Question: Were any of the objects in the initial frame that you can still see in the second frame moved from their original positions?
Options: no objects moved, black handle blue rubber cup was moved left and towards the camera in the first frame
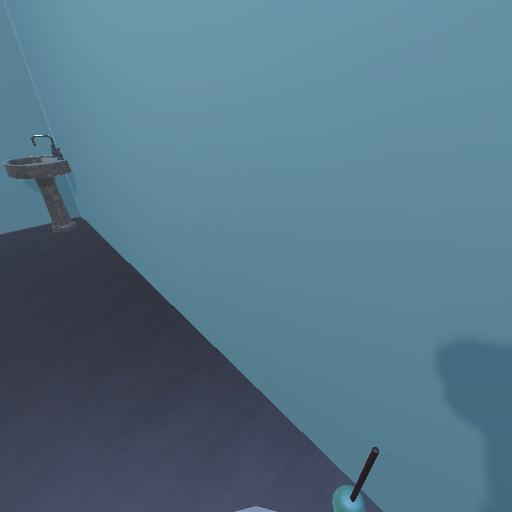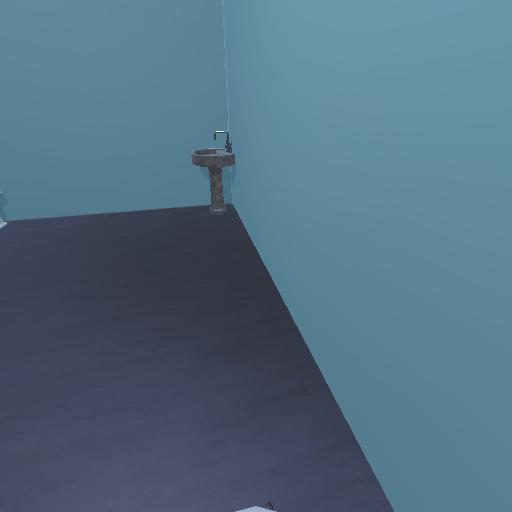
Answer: no objects moved